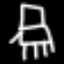
Label: chair